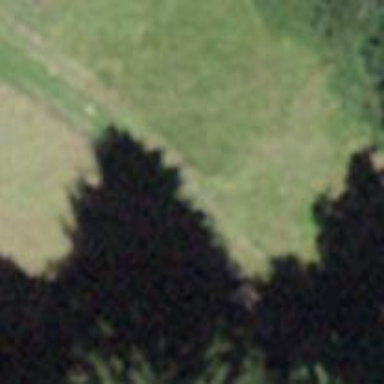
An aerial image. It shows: Path.